Question: Can anyone tell me how to use JavaScript to create a wss connection with a remote IP address?
My websocket only works on '127.0.0.1' and 'localhost'
'''
ws = new WebSocket("wss://127.0.0.1:13529");
ws.onopen = function() {
alert("Lian Jie Cheng Gong ");
ws.send('tom');
alert("Gei Fu Wu Duan Fa Song Yi Ge Zi Fu Chuan :tom");};
ws.onmessage = function(e) {
alert("Shou Dao Fu Wu Duan De Xiao Xi :" + e.data);
};
'''
After I change 127.0.0.1 to my IP address, the connection cannot be established.
I found a post <URL>.
It says setting '0.0.0.0' can solve this problem. However, I changed my codes as following, it cannot run.

The error message is:
'''
Uncaught SyntaxError: Unexpected identifier
'''
I also install a ssl cert:
<URL>
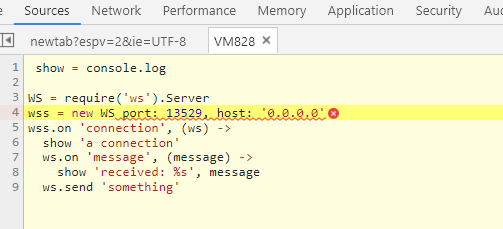
Answer: Websockets do not look like they are going to get standardized with raw socket support.
But to answer your question, within the google web apps (<URL> which allows other systems to access the web server. I've not examined their code.
Given the bad news I would suggest using nodejs.
<URL> current published.
> Following HTTP procedures here could introduce serious security
problems in a Web browser context. For example, consider a host with a
WebSocket server at one path and an open HTTP redirector at another.
Suddenly, any script that can be given a particular WebSocket URL can
be tricked into communicating to (and potentially sharing secrets
with) any host on the Internet, even if the script checks that the URL
has the right hostname.
<URL> development
> No one in the Web Platform Working Group is actively working on this
specification. For the latest version of The WebSocket API use the
WHATWG Living Standard.
<URL>
> To enable Web applications to maintain bidirectional communications
with server-side processes, this specification introduces the
WebSocket interface.This interface For example, this interface could not be used to implement an
IRC client without proxying messages through a custom server.
The web server requires raw access to sockets :(